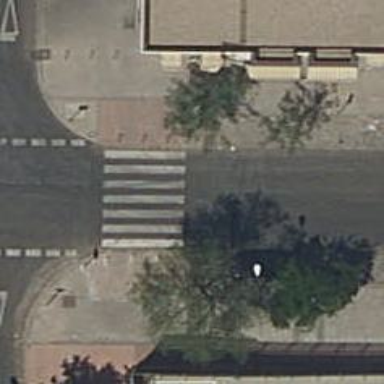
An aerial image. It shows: Marked crossing with traffic-calming table.